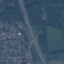
Land use / land cover class: Highway